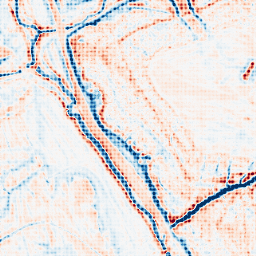
Category: edge_preserving
Decomposition family: bilateral
Decomposition parameters: d: 15
sigma_color: 25
sigma_space: 25
Upsampling method: sinc_blackman
Upsampling parameters: scale: 4
kernel_size: 4
Upsampling scale: 4